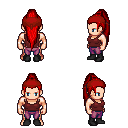
a pixel art fantasy rpg character, male body template, human, light skin, maroon pirate shirt, magenta pants, red extra-long topknot hairstyle, red bandana, black shoes, four views (front, back, left, right), 2x2 character sprite sheet, small pixel art, hard edges, no anti-aliasing